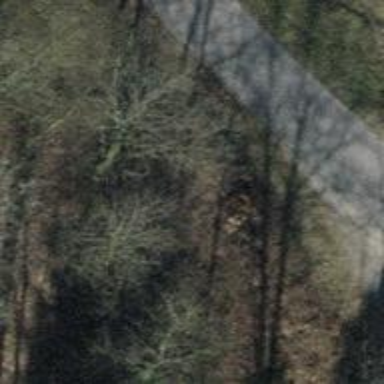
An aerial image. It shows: Brown bench in the vicinity.